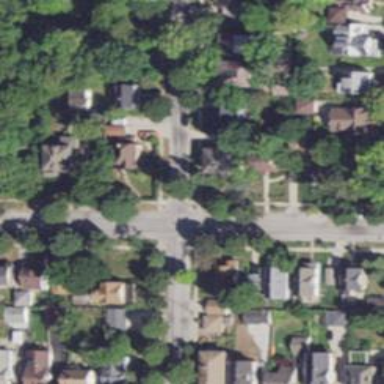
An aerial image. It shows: Residential road with separate sidewalk.